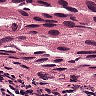
Metastatic tissue present: yes